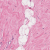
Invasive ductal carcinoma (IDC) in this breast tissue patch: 0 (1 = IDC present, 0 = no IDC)